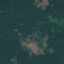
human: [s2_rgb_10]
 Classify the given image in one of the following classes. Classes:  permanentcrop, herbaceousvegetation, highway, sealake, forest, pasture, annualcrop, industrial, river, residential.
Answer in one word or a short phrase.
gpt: Forest